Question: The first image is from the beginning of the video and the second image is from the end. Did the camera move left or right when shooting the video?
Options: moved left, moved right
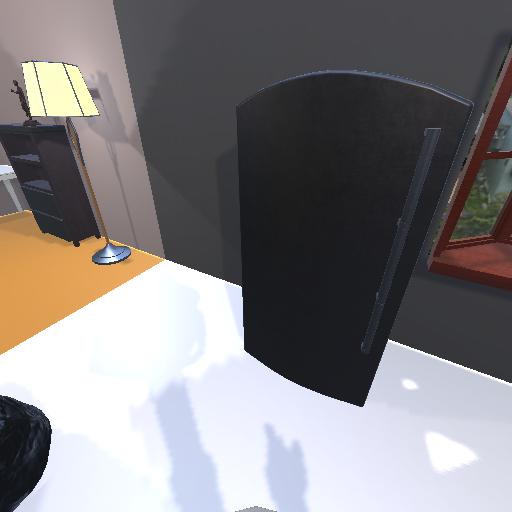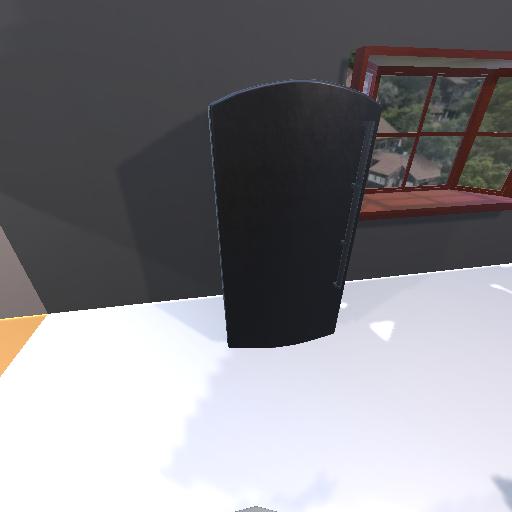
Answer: moved left